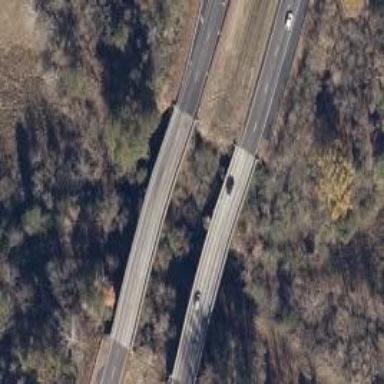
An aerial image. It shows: Bridge over motorway.